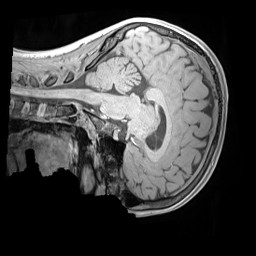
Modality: MP2RAGE
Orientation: sagittal
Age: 13
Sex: male
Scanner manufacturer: siemens
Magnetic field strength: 3 T
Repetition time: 4 s
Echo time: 0.00303 s